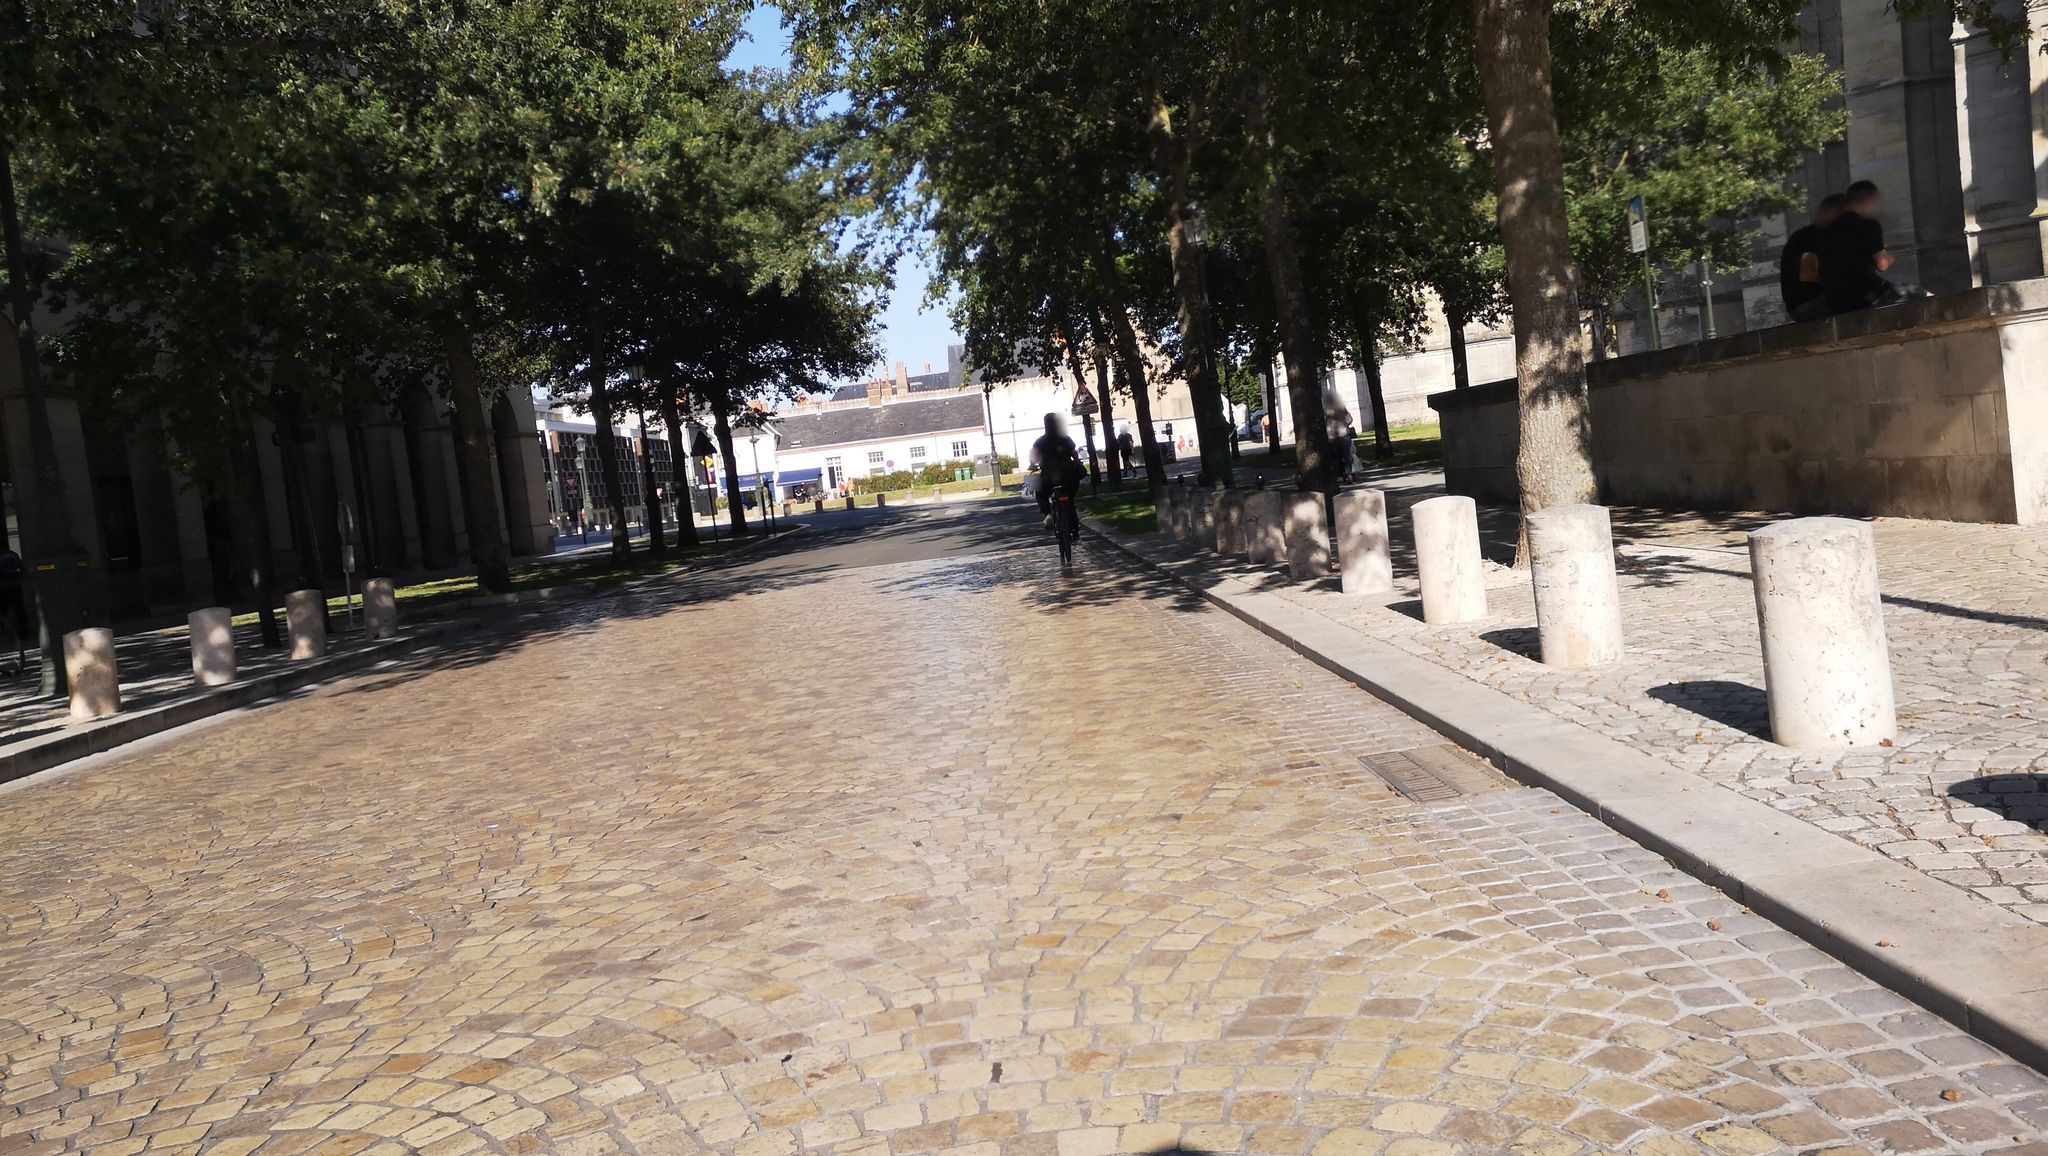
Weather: clear
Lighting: day
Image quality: good
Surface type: walking surface
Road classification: tertiary, living_street
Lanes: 2
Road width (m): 6
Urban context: urban centre
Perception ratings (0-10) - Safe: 8.16, Lively: 6.82, Beautiful: 7.96, Boring: 5.49, Depressing: 4.54, Wealthy: 4.12